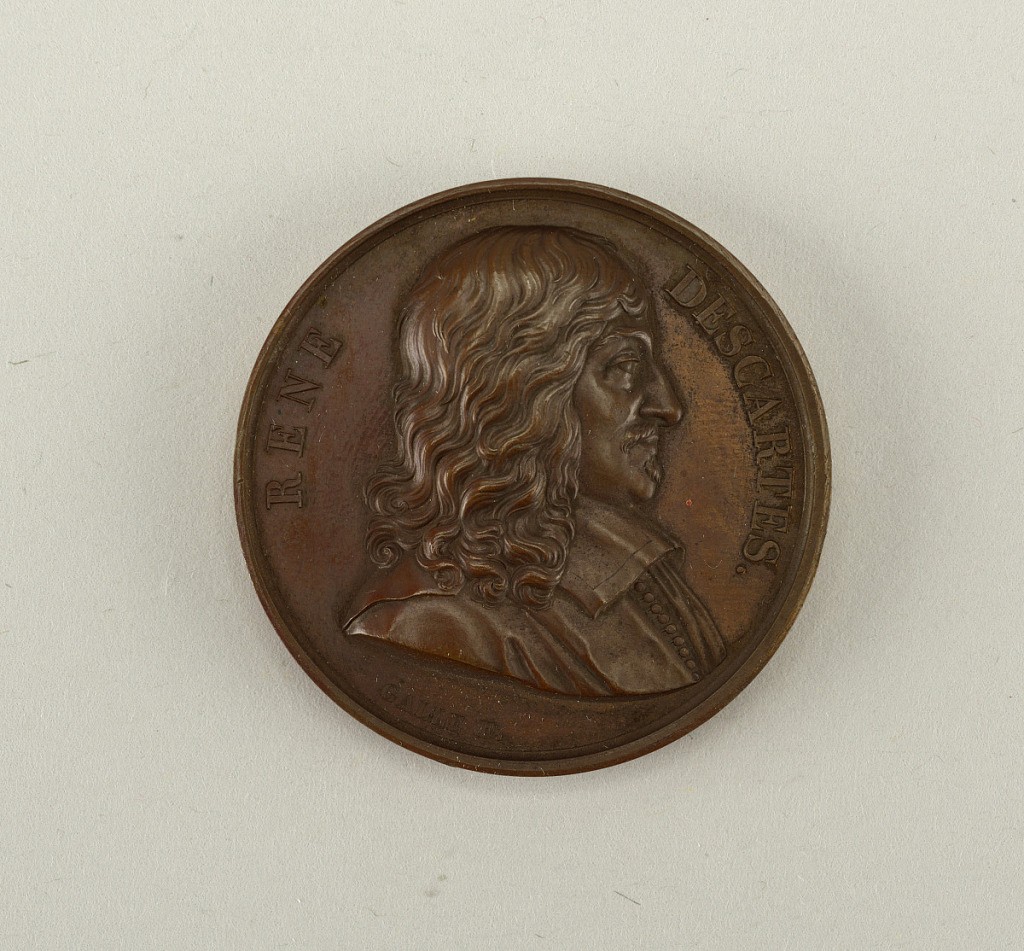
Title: Galerie métallique des grands hommes français (Great Men of France)
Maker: André Galle, France, 1761 - 1844
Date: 1819
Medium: Cast bronze
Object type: Medal
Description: Bust of René Descartes (1596 -1650).